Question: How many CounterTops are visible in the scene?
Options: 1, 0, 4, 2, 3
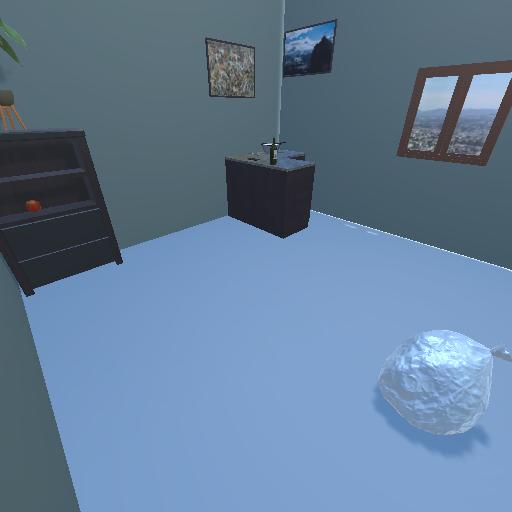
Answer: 1